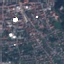
Label: Residential